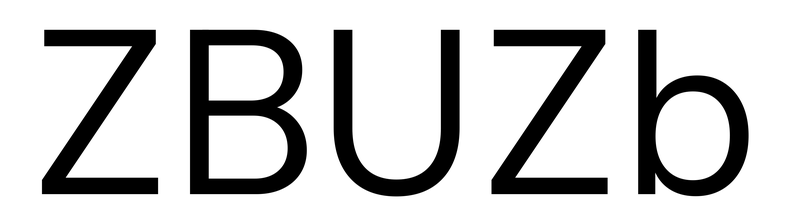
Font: InstrumentSans_Regular